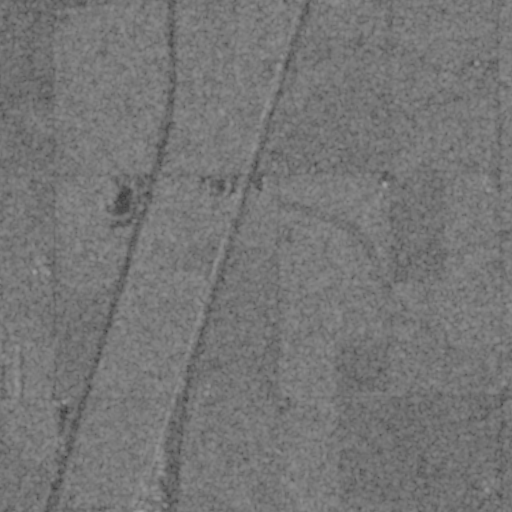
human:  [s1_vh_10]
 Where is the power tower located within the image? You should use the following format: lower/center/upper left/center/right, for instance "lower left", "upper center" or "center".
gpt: The power tower is located in the upper right of the image.
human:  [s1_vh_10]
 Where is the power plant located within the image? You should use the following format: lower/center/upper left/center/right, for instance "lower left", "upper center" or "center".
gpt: There is no power plant in the image.

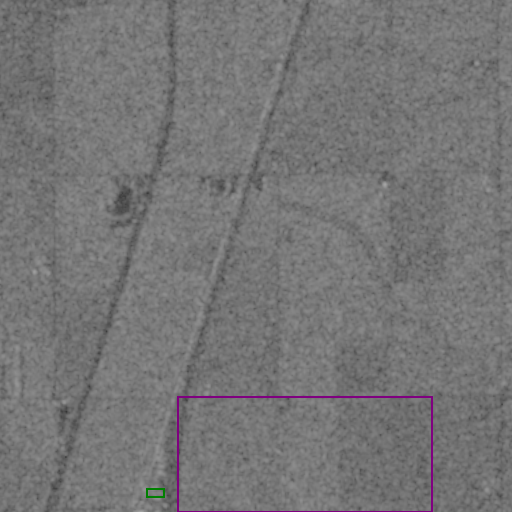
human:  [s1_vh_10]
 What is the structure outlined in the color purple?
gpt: The structure outlined in purple is a crop field.
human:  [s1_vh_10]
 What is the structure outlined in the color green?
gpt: The structure outlined in green is a building.
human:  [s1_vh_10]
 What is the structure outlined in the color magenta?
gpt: There is no magenta outline.